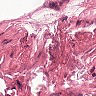
Metastatic tissue present: no